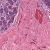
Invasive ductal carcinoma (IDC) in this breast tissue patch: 0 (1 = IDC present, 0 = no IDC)